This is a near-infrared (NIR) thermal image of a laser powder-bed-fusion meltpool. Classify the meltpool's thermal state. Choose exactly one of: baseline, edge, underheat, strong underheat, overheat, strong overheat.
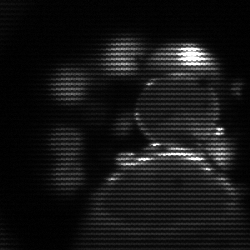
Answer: baseline